Question: I am trying to understand the crash log. It happens when I try to perform the 'CLLocationDistance' method 'distanceFromLocation'. In order to get two locations I need to geocode, but I need one block so I can have those two instance variables. So I direct it to a method with parameters:
'''
- (void)geoCodeSetup:(NSArray *)placemarks :(NSError *)error andIdentifier:(NSString *)string {
CLLocation *location1;
CLLocation *location2;
if ([string isEqualToString:@"Origin"]) {
if (!error) {
CLPlacemark *place = [placemarks objectAtIndex:0];
CLLocation *location = place.location;
location1 = [[CLLocation alloc] initWithLatitude:location.coordinate.latitude longitude:location.coordinate.longitude];
} else {
NSString *string = [NSString stringWithFormat:@"%@ - also make sure you have inputted a valid city", [error localizedDescription]];
UIAlertView *alert = [[UIAlertView alloc] initWithTitle:@"Error" message:string delegate:self cancelButtonTitle:@"Ok" otherButtonTitles:nil, nil];
[alert show];
}
}
if ([string isEqualToString:@"Destination"]) {
if (!error) {
CLPlacemark *place = [placemarks objectAtIndex:0];
CLLocation *location = place.location;
location2 = [[CLLocation alloc] initWithLatitude:location.coordinate.latitude longitude:location.coordinate.longitude];
} else {
NSString *string = [NSString stringWithFormat:@"%@ - also make sure you have inputted a valid city", [error localizedDescription]];
UIAlertView *alert = [[UIAlertView alloc] initWithTitle:@"Error" message:string delegate:self cancelButtonTitle:@"Ok" otherButtonTitles:nil, nil];
[alert show];
}
}
CLLocationDistance distanceM = [location1 distanceFromLocation:location2];
[metreDistance setText:[NSString stringWithFormat:@"%f", distanceM]];
}
- (IBAction)calculateDistance {
[textFieldDestination resignFirstResponder];
NSString *origin = [textFieldOrigin text];
if (origin) {
CLGeocoder *geoCode = [[CLGeocoder alloc] init];
[geoCode geocodeAddressString:origin completionHandler: ^(NSArray *placemarks, NSError *error) {
NSArray *p1 = placemarks;
NSError *e1 = error;
[p1 retain];
[e1 retain];
[self geoCodeSetup:p1 :e1 andIdentifier:@"Origin"];
}];
}
NSString *destination = [textFieldDestination text];
if (destination) {
CLGeocoder *geoCode2 = [[CLGeocoder alloc] init];
[geoCode2 geocodeAddressString:destination completionHandler:^(NSArray *placemarks, NSError *error) {
NSArray *p2 = placemarks;
NSError *e2 = error;
[p2 retain];
[e2 retain];
[self geoCodeSetup:p2 :e2 andIdentifier:@"Destination"];
}];
}
'''
It crashes/gives 'EXC_BAD_ACCESS (code =EXC_ARM_DA_ALIGN, address=.....etc....)' on the distanceFromLocation part. I have attached a screenshot of the crash log.

What might cause this and how do I solve it?
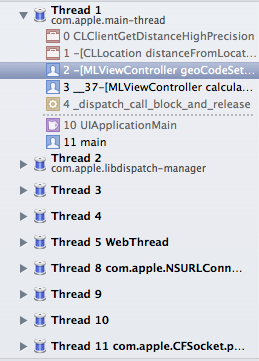
Answer: I assume that location1 or location2 is not set because you did wrap it into
'''
if ([string isEqualToString:@"Origin"]) {
if (!error) {
'''
You might avoid the crash by chaining line 2 and 3 to:
'''
CLLocation *location1 = nil;
CLLocation *location2 = nil;
'''
and maybe you need also to change line:
'''
CLLocationDistance distanceM = [location1 distanceFromLocation:location2];
// change to
CLLocationDistance distanceM;
if(location1 && location2) {
distanceM = [location1 distanceFromLocation:location2];
}
'''
i think you run 'distanceFromLocation:' with at least one NULL parameter or object.